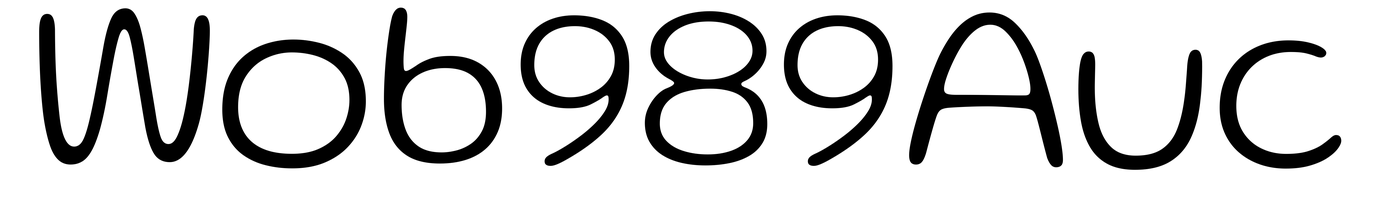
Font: Gluten_ExtraLight